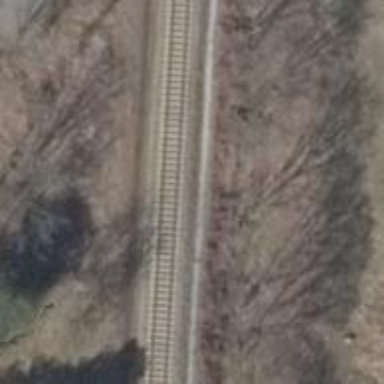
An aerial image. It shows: Abandoned railway yard.